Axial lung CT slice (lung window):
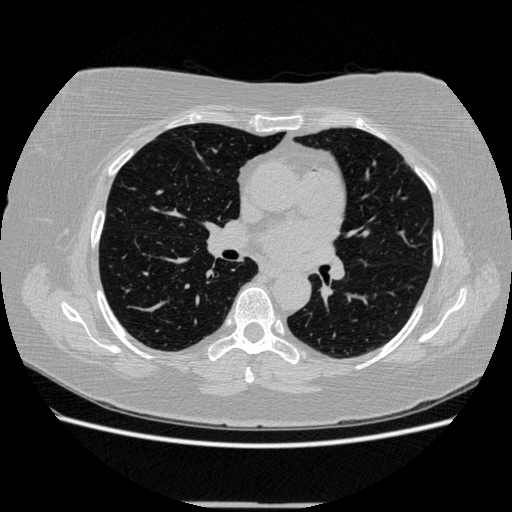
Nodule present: no